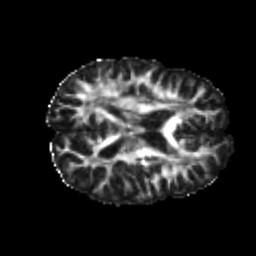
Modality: FA
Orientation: axial
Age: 21
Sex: male
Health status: healthy
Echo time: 0.074 s